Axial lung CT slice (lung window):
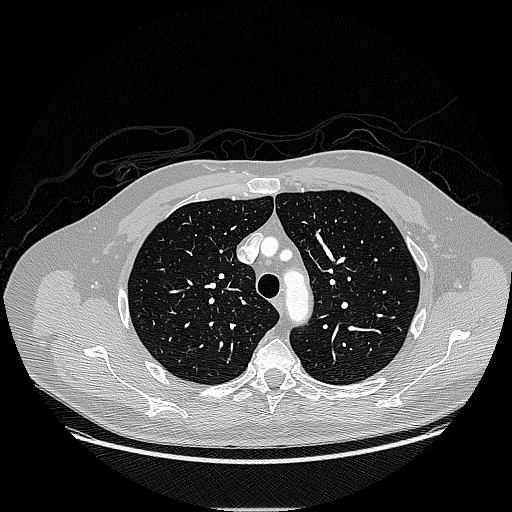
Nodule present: no